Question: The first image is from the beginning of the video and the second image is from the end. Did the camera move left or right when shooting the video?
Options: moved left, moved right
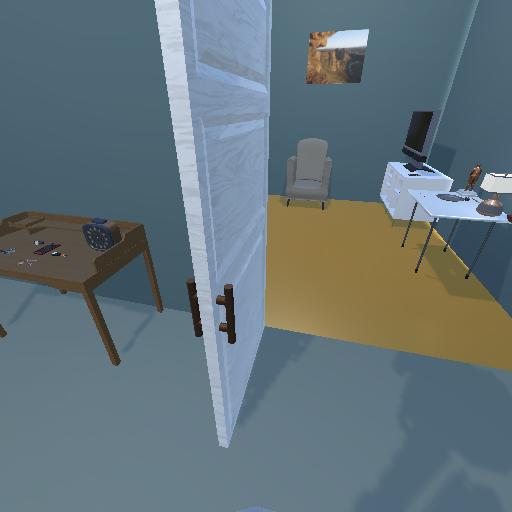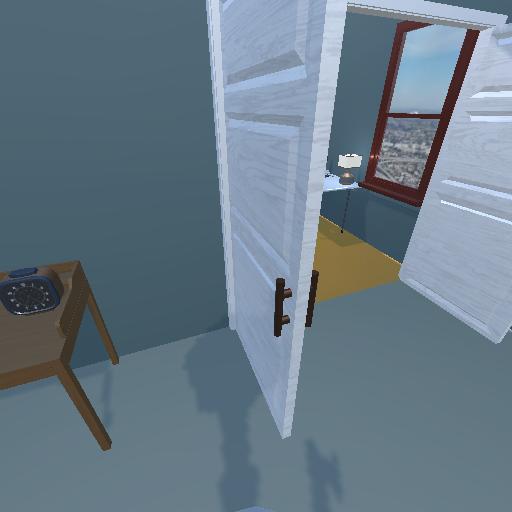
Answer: moved left